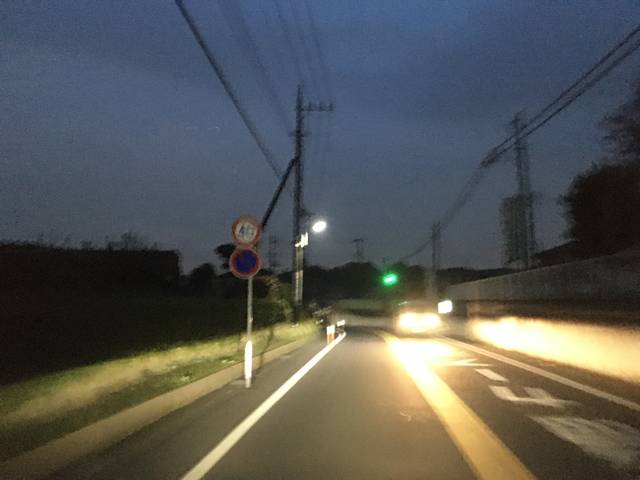
Region: Japan
Coordinates: 35.795, 139.407